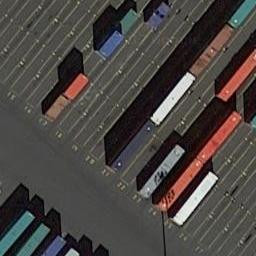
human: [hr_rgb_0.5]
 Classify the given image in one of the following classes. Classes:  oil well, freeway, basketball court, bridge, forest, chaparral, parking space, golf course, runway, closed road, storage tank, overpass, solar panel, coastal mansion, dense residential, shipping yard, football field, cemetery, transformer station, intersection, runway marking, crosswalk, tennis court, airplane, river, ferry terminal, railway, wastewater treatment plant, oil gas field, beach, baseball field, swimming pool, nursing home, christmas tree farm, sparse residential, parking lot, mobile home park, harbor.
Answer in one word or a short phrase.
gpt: shipping yard